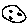
Label: moon